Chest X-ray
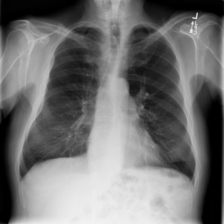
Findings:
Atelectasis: negative
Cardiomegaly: negative
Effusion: negative
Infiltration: negative
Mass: negative
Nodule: negative
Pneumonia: negative
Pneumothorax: negative
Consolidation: negative
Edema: negative
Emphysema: negative
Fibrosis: negative
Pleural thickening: negative
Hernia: negative